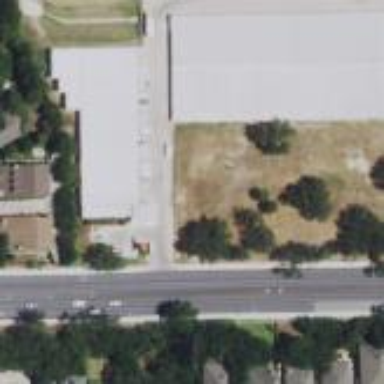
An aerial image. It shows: Storage rental shop.